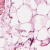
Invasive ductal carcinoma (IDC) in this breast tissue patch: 0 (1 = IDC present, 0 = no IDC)